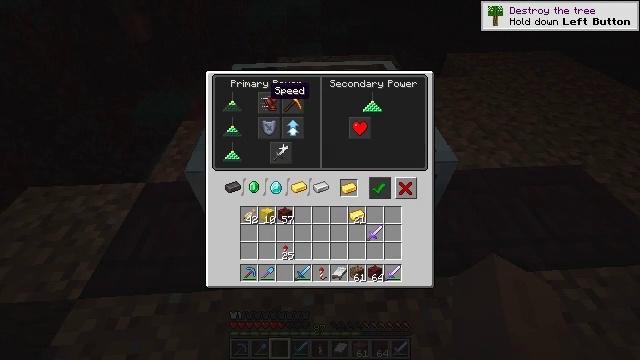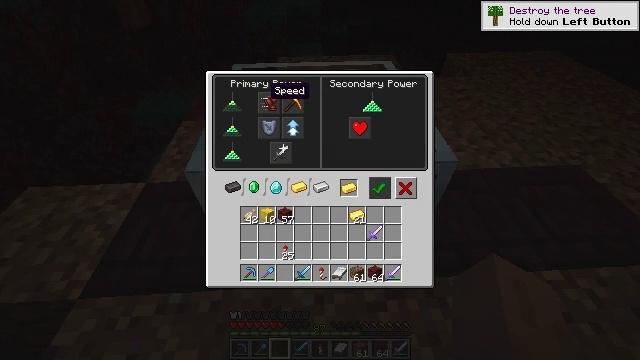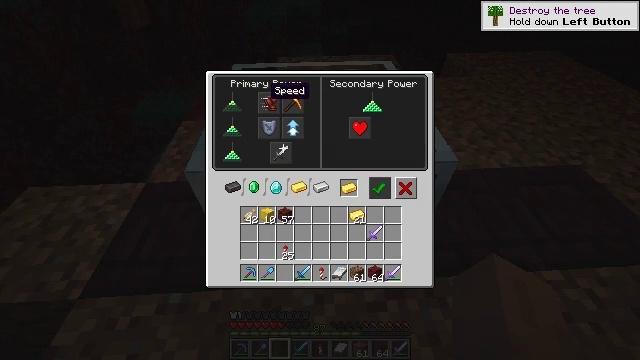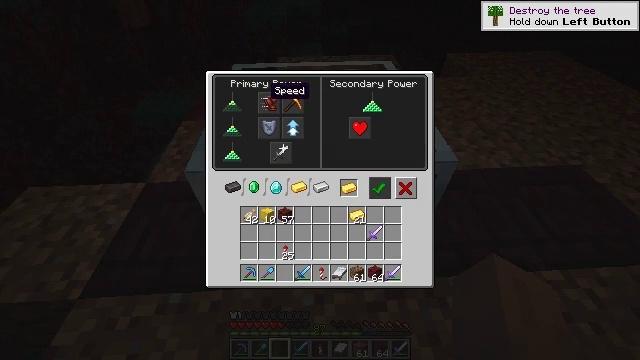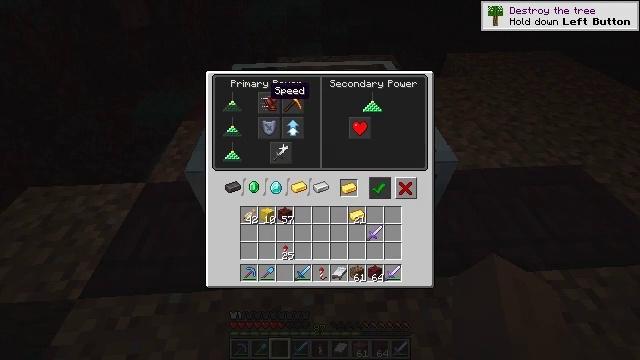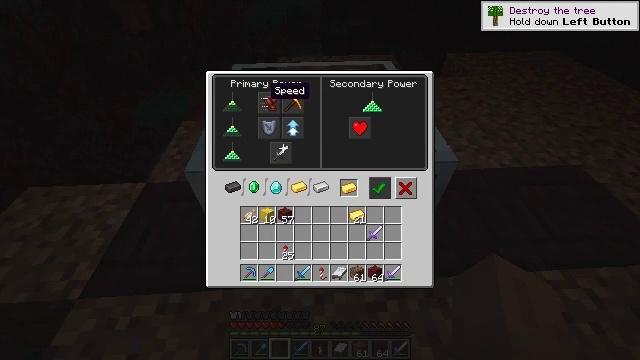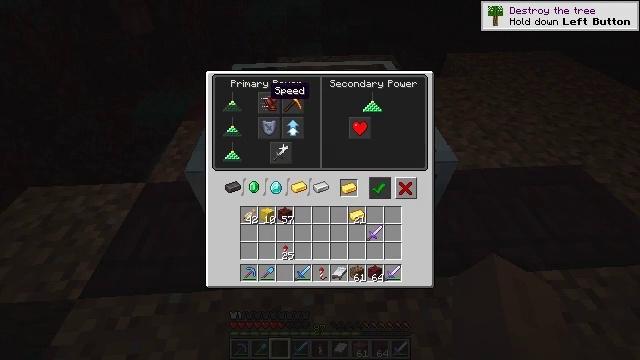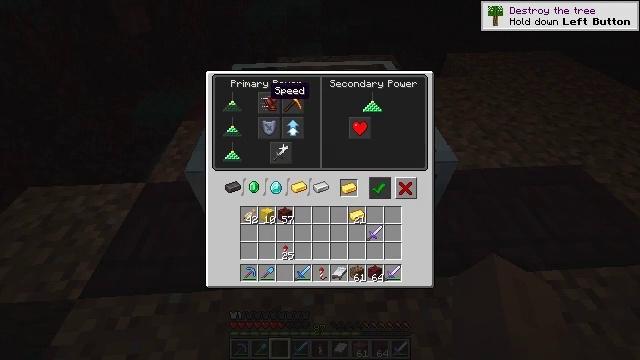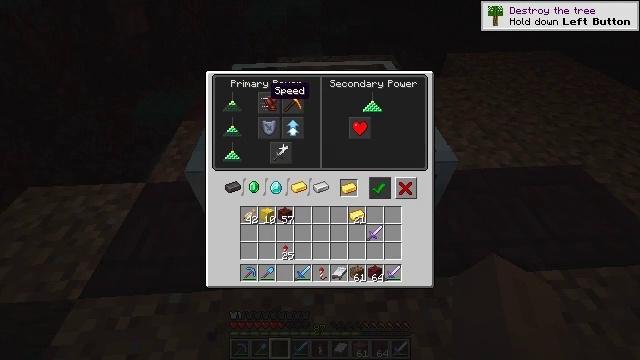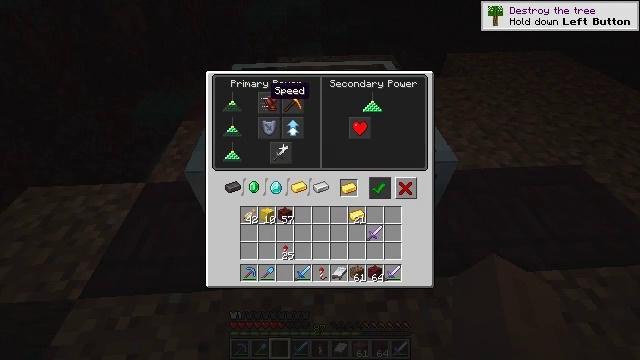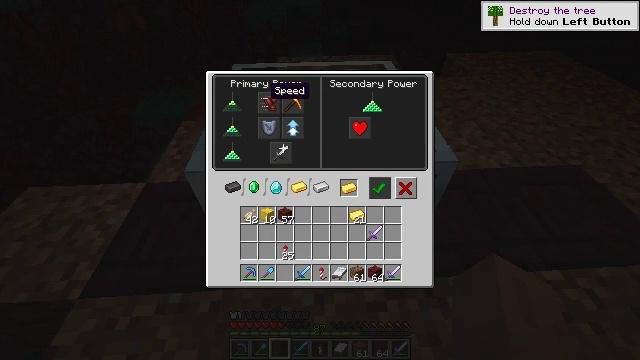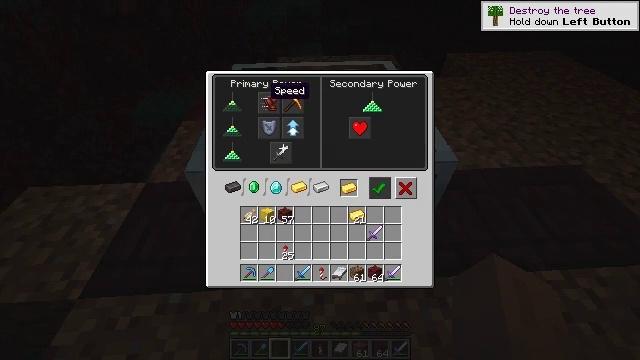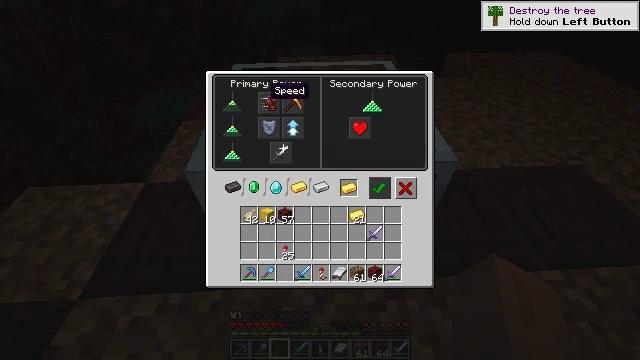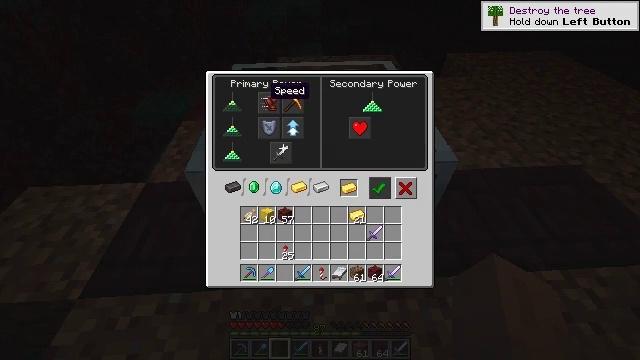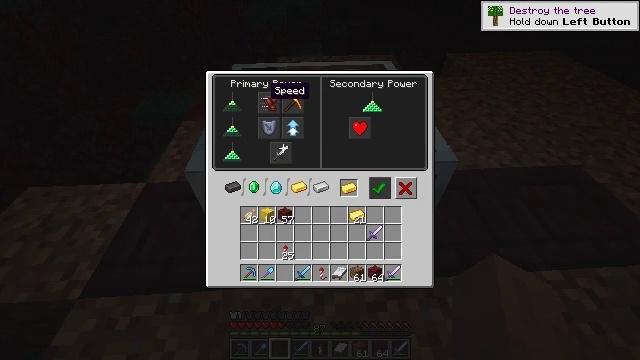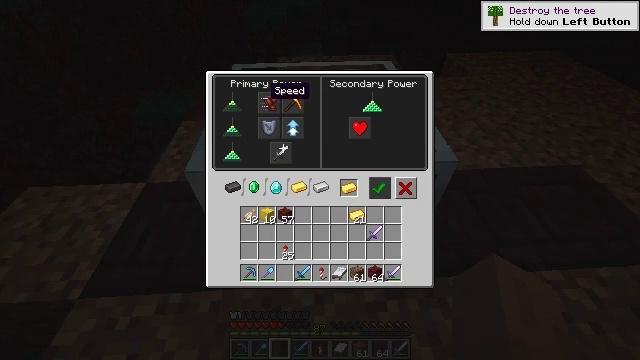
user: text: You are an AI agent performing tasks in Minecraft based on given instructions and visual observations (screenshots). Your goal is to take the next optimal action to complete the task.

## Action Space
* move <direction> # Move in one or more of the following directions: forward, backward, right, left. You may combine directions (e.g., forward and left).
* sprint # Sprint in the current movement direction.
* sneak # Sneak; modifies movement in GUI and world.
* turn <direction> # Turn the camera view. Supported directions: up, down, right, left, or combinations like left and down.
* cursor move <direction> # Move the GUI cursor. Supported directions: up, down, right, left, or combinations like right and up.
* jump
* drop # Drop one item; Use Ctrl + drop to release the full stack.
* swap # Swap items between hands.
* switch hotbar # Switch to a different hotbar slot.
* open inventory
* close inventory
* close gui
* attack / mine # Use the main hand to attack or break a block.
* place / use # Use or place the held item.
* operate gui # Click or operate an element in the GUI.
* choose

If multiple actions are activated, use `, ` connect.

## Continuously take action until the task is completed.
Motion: motion action
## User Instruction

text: Reclaim the beacon for reuse.
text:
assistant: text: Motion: operate gui
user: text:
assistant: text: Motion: no_op
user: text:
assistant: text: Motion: no_op
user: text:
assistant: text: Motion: operate gui
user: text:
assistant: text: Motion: operate gui
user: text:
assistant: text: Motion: operate gui
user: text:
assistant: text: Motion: no_op
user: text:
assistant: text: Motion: no_op
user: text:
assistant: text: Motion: no_op
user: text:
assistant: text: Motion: no_op
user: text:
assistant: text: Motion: no_op
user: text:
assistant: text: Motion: no_op
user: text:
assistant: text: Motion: no_op
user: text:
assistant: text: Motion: no_op
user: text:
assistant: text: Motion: no_op
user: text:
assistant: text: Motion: no_op
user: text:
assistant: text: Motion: no_op
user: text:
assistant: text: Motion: no_op
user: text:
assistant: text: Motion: no_op
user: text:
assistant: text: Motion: no_op
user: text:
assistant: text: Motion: no_op
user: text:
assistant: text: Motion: no_op
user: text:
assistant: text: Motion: no_op
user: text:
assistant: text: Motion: no_op
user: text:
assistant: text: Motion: no_op
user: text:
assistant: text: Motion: no_op
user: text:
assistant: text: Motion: no_op
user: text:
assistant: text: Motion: no_op
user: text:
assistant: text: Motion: no_op
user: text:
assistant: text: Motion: no_op